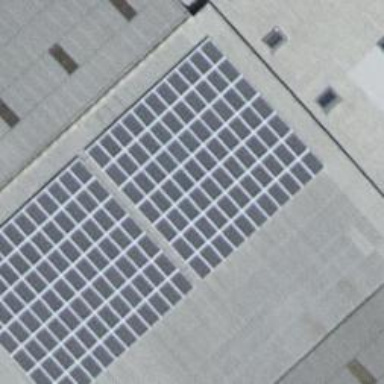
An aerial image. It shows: Small solar photovoltaic panel generator on the roof of building.